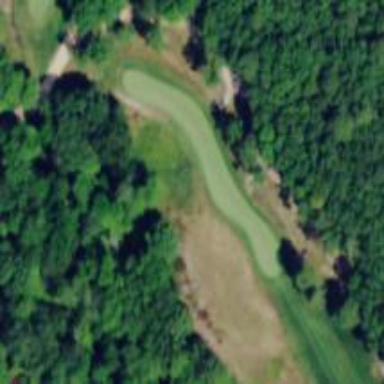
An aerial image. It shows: Golf tee.